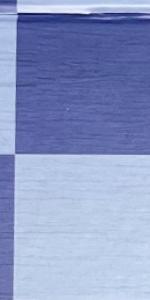
Label: Empty